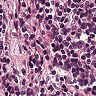
Metastatic tissue present: no